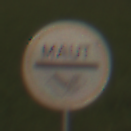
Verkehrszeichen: MautflichtigeStrecke
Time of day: MorningAfternoon
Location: Outdoor (Nature)
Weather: PartlyCloudy
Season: NotSpecified
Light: Natural